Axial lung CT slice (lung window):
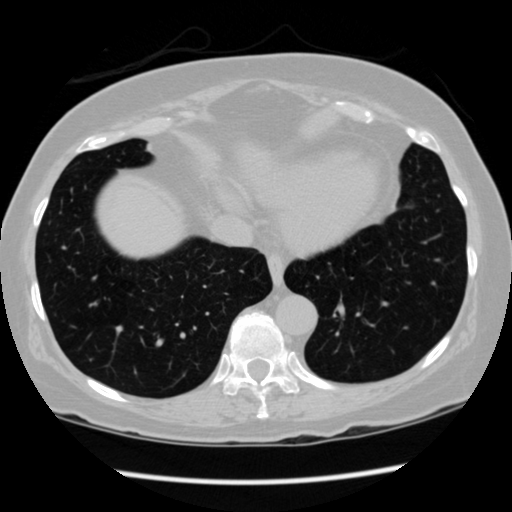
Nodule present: no